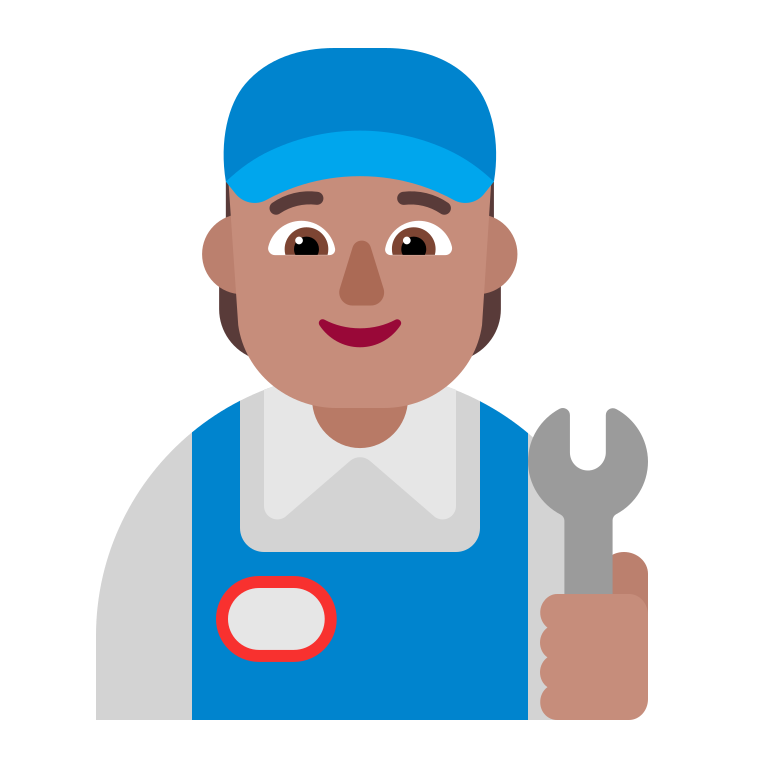
mechanic flat